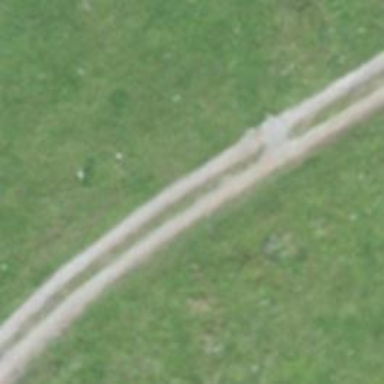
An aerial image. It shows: Compacted track road with grade3 tracktype.